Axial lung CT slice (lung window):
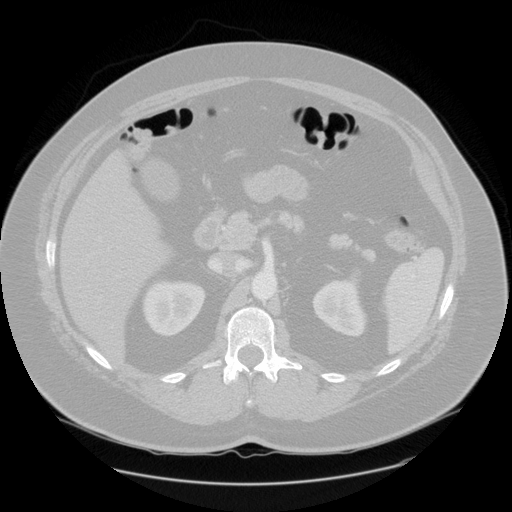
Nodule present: no